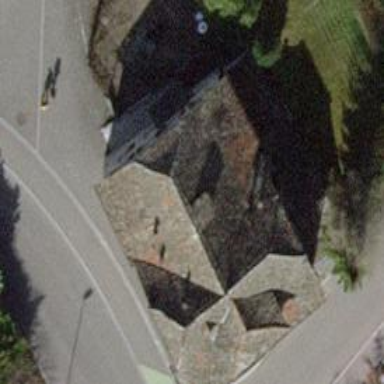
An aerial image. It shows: Restaurant.